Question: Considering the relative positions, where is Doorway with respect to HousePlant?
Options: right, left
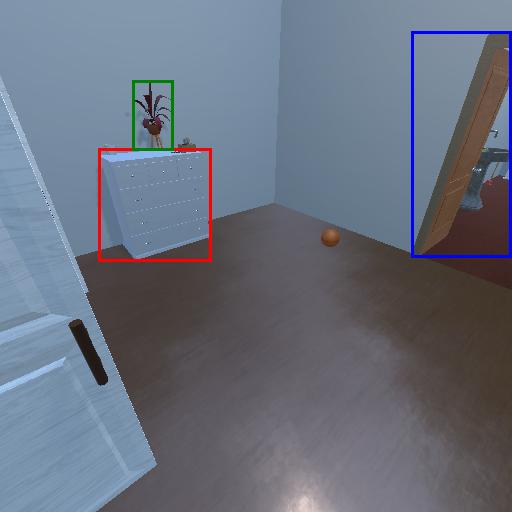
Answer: right